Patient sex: F
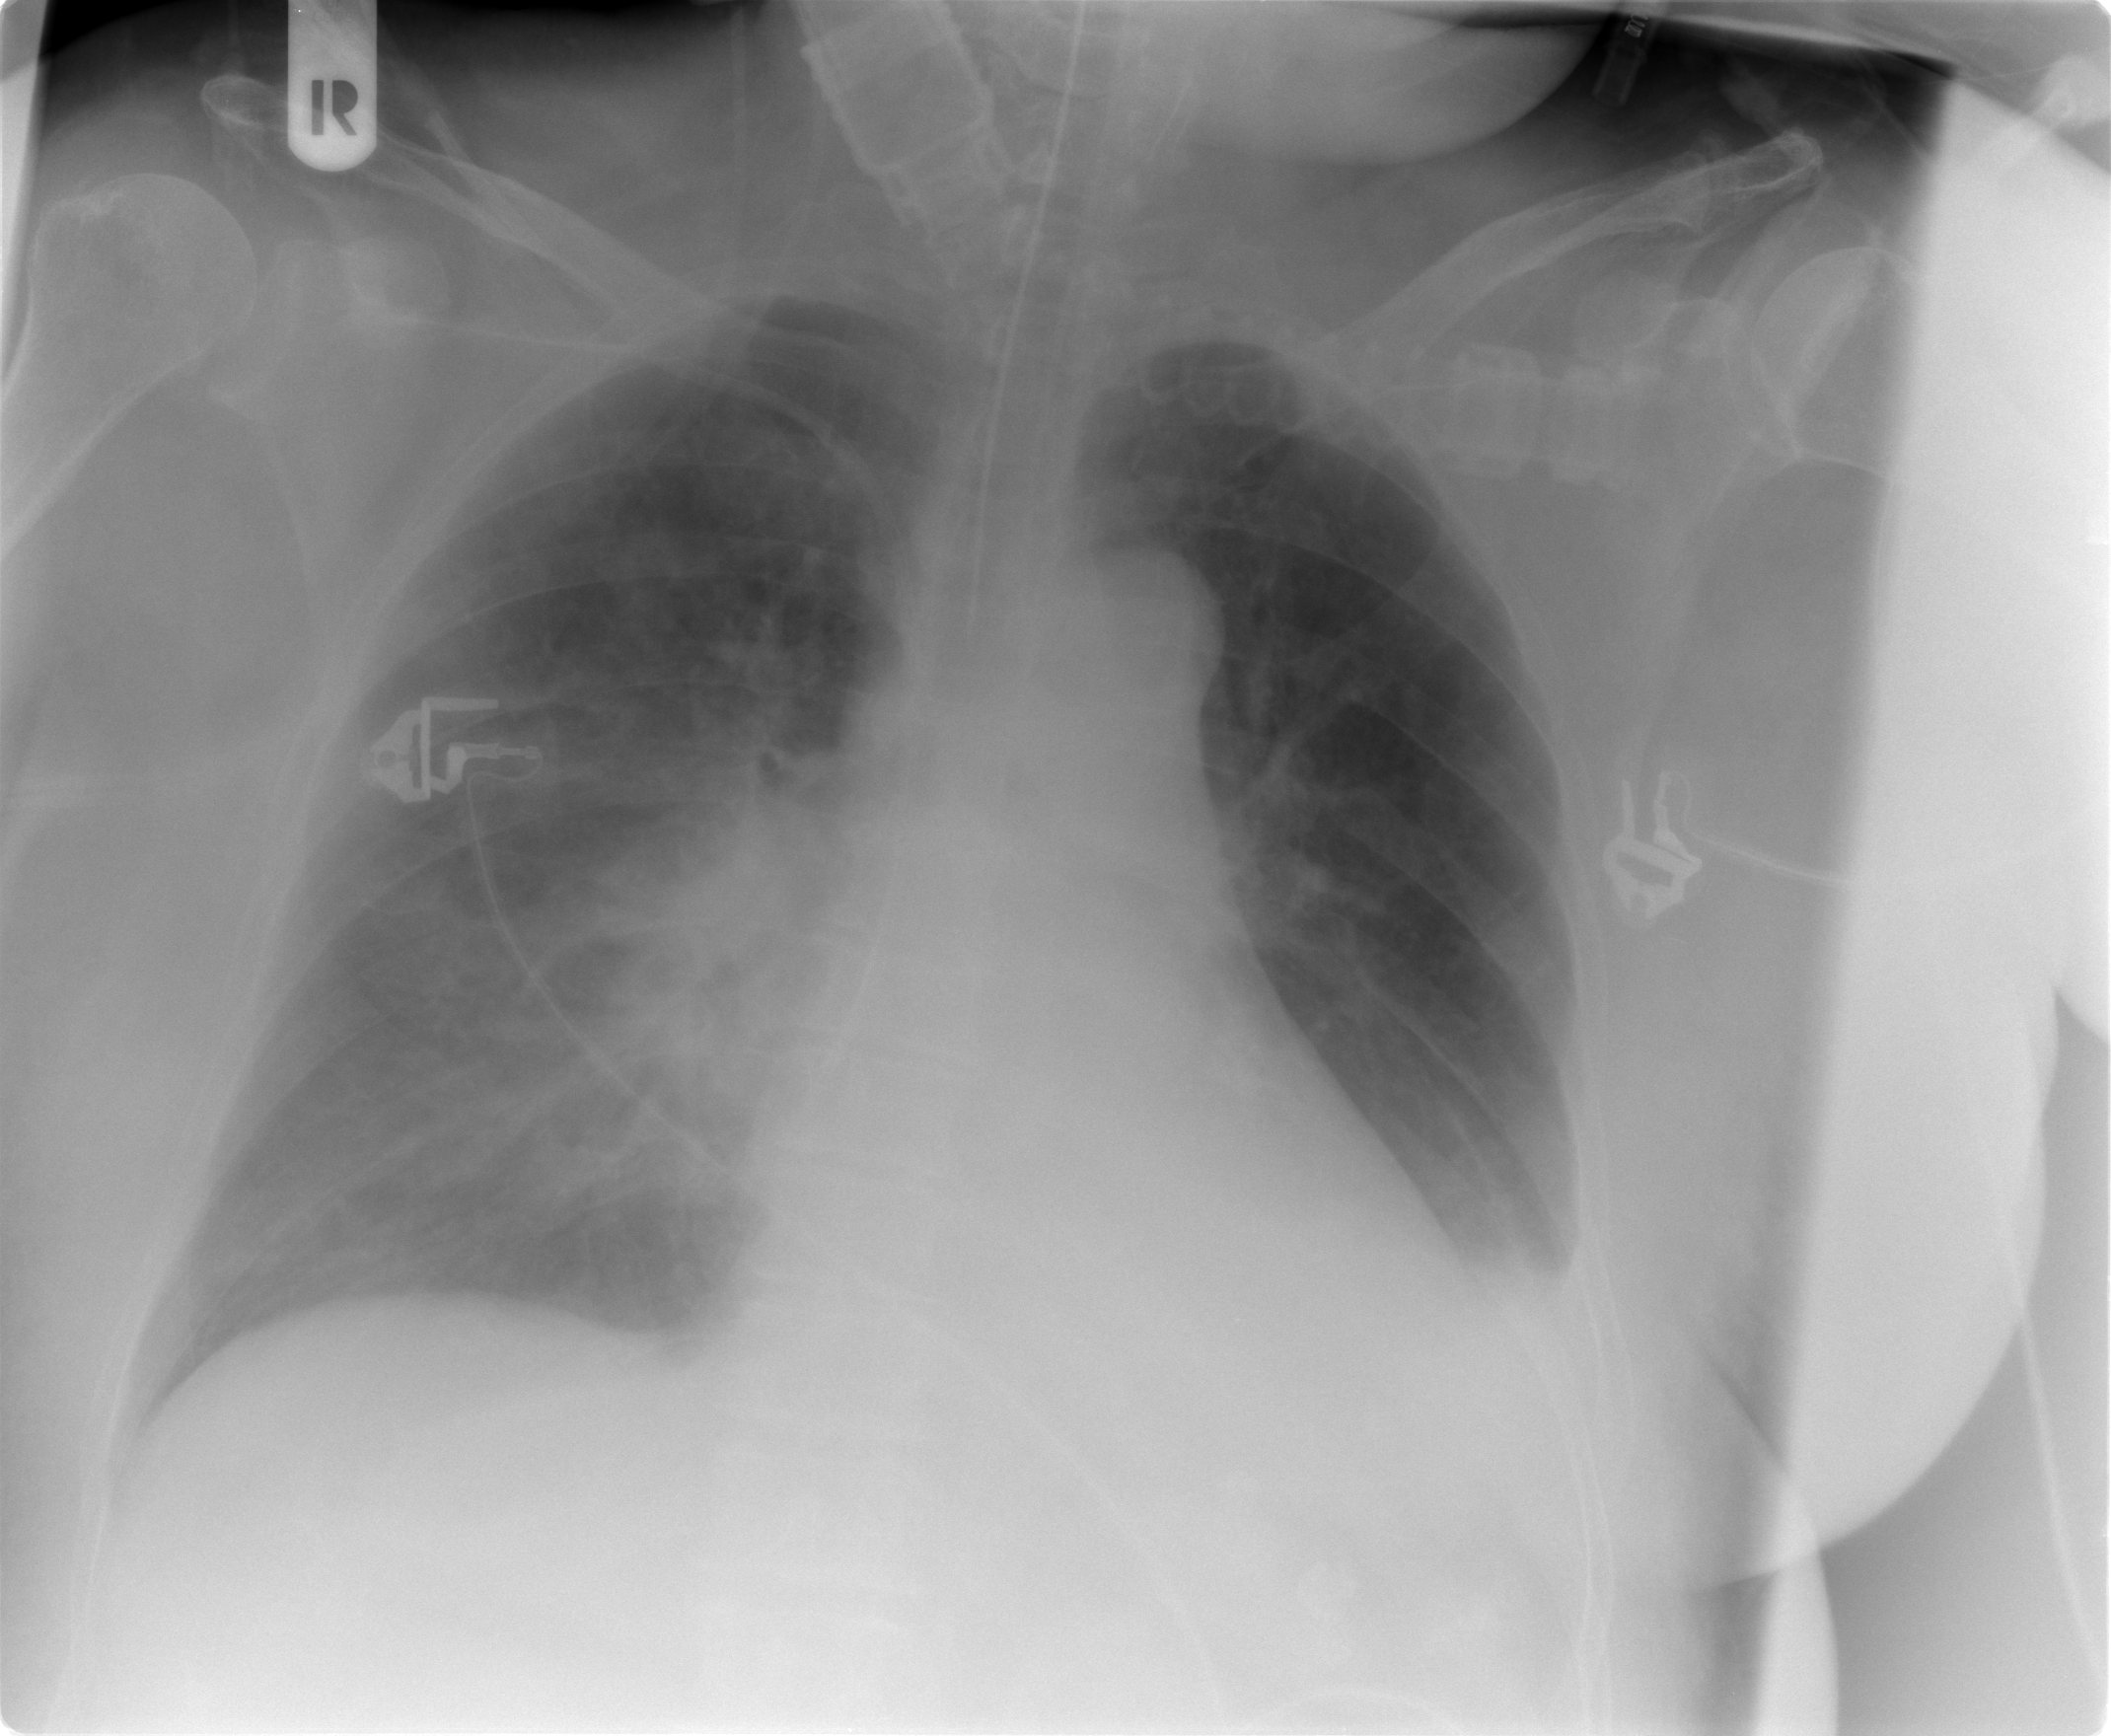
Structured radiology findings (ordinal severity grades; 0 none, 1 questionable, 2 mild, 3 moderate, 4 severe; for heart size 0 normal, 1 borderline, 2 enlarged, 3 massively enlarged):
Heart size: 0
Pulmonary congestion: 2
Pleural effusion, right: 0
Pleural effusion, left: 2
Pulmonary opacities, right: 2
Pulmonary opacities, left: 0
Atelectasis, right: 2
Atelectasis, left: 2